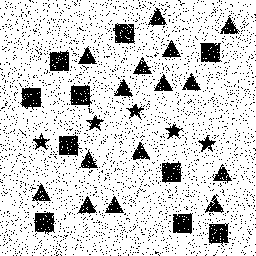
Squares: 10
Triangles: 15
Stars: 5
Total shapes: 30